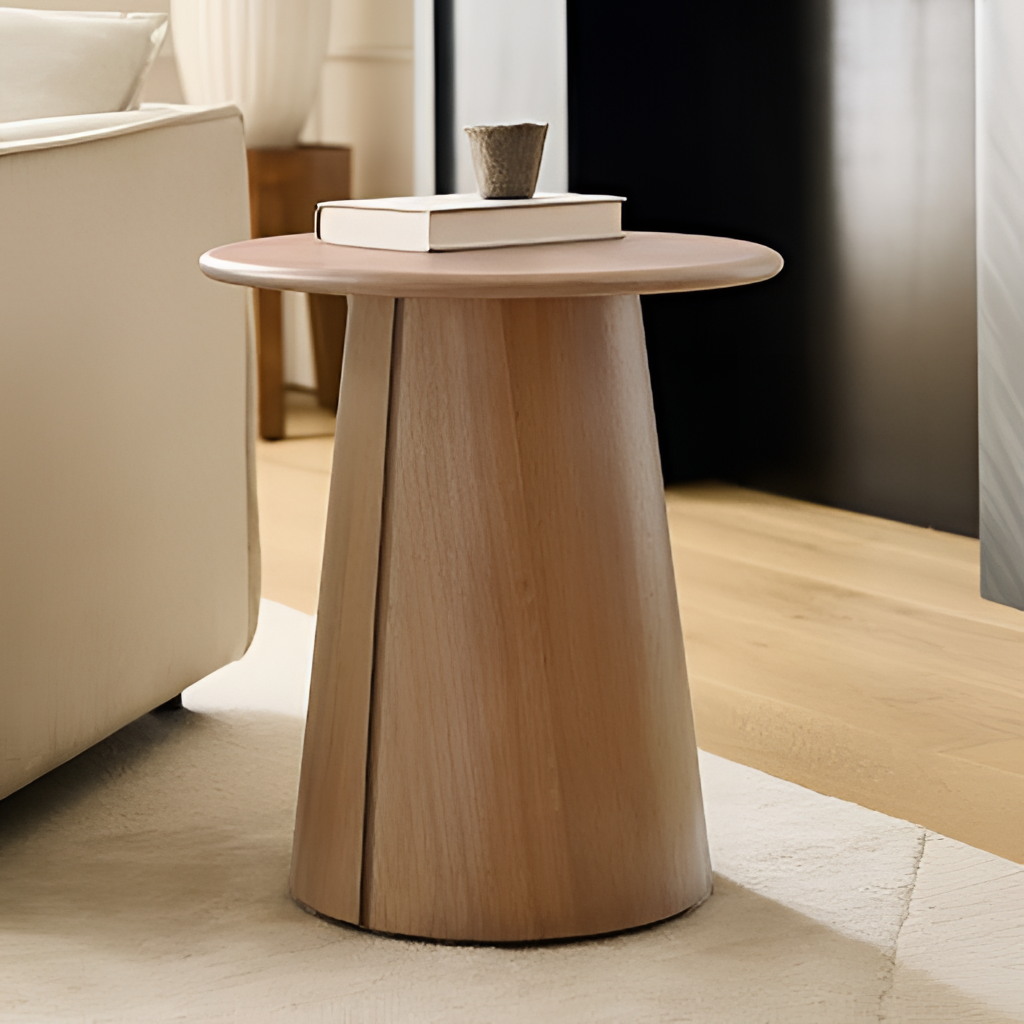
wood side table, living room, minimalist, white paint wallpaper, with solid pattern, wood flooring, with plank pattern